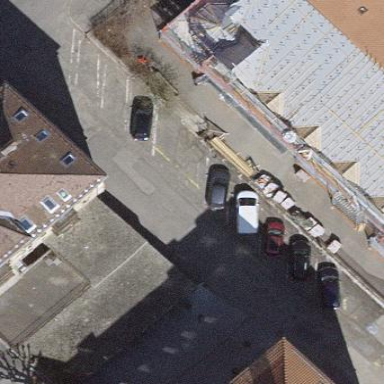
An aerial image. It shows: Garages with flat roofs.